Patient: sex F, age 77
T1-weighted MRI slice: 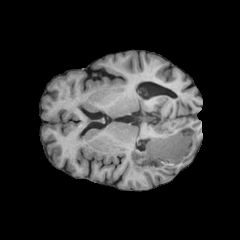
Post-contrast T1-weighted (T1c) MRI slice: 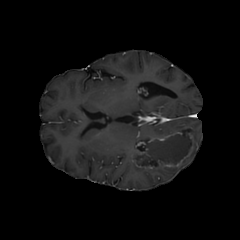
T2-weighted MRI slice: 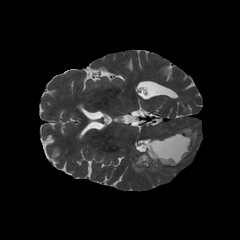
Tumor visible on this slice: yes
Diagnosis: Glioblastoma, IDH-wildtype
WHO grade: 4